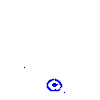
Particle: electron